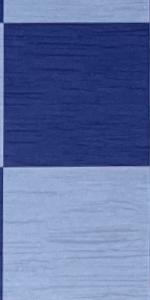
Label: Empty